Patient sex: M
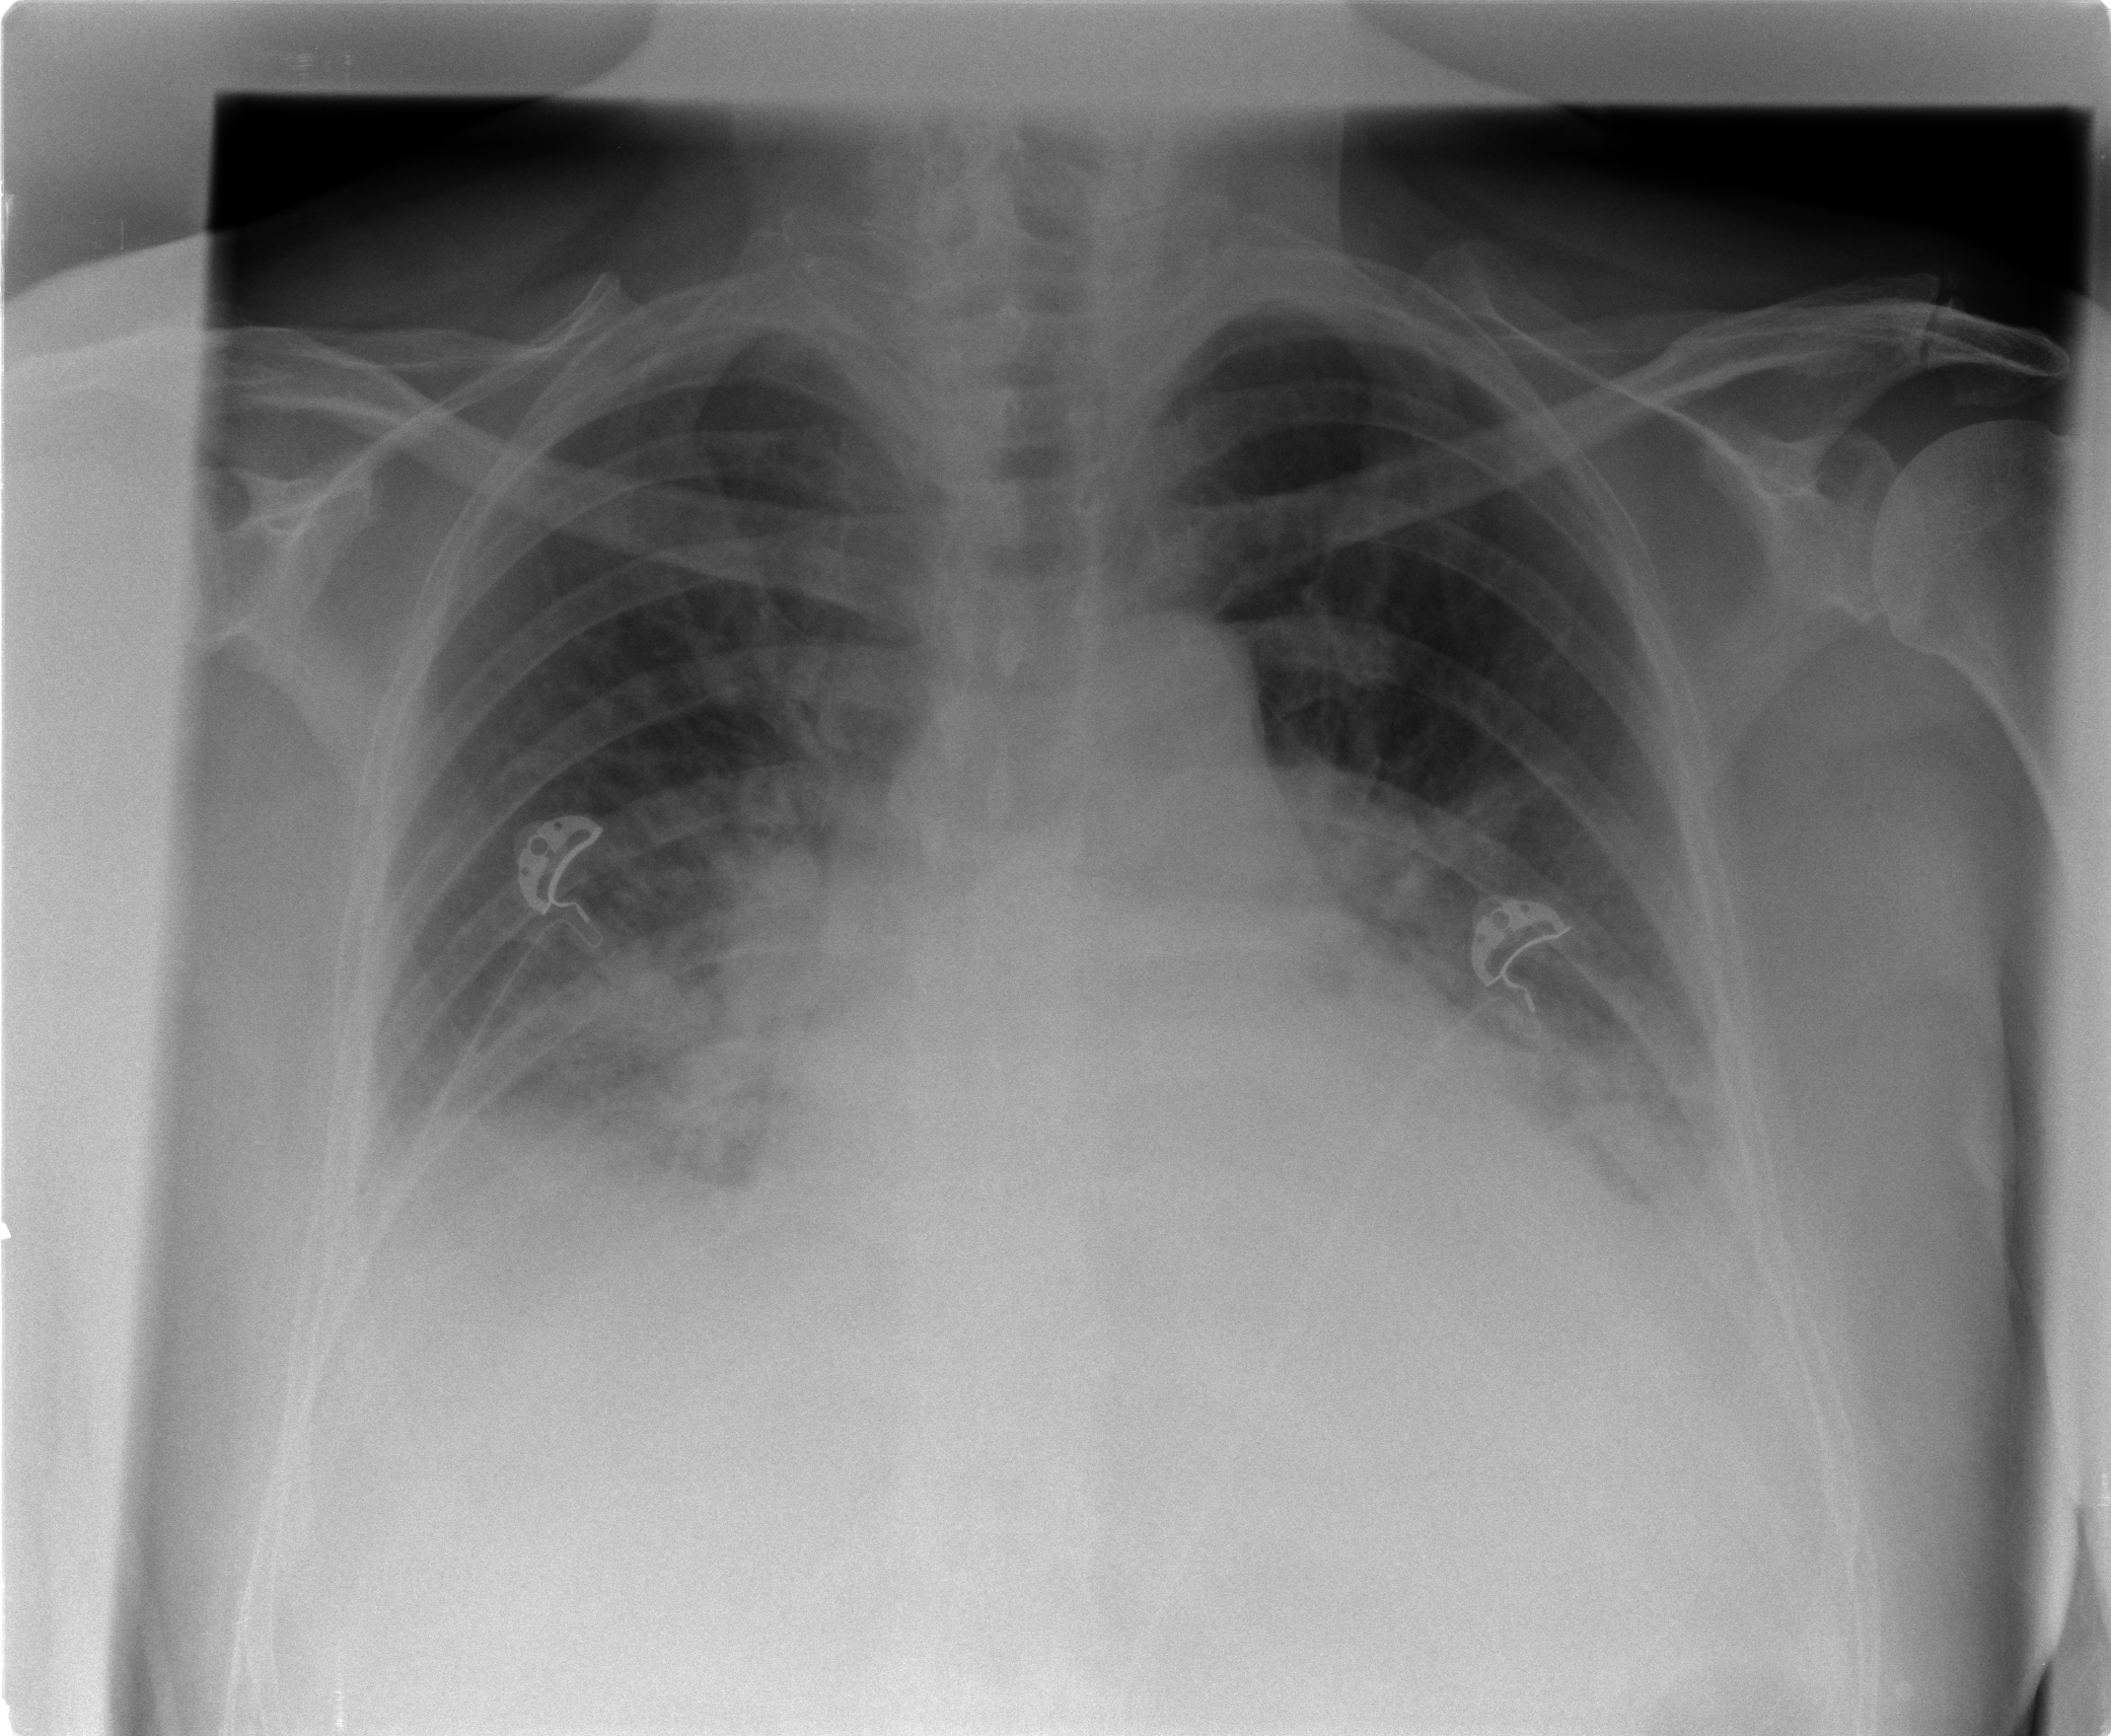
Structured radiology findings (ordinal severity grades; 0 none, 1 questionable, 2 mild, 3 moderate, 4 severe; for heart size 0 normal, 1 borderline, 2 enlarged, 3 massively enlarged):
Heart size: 1
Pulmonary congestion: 2
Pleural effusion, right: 2
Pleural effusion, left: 2
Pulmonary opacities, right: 2
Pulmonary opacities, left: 2
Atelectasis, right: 2
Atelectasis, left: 2